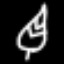
Label: leaf